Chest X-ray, PA view. Patient: 52 years old, sex M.
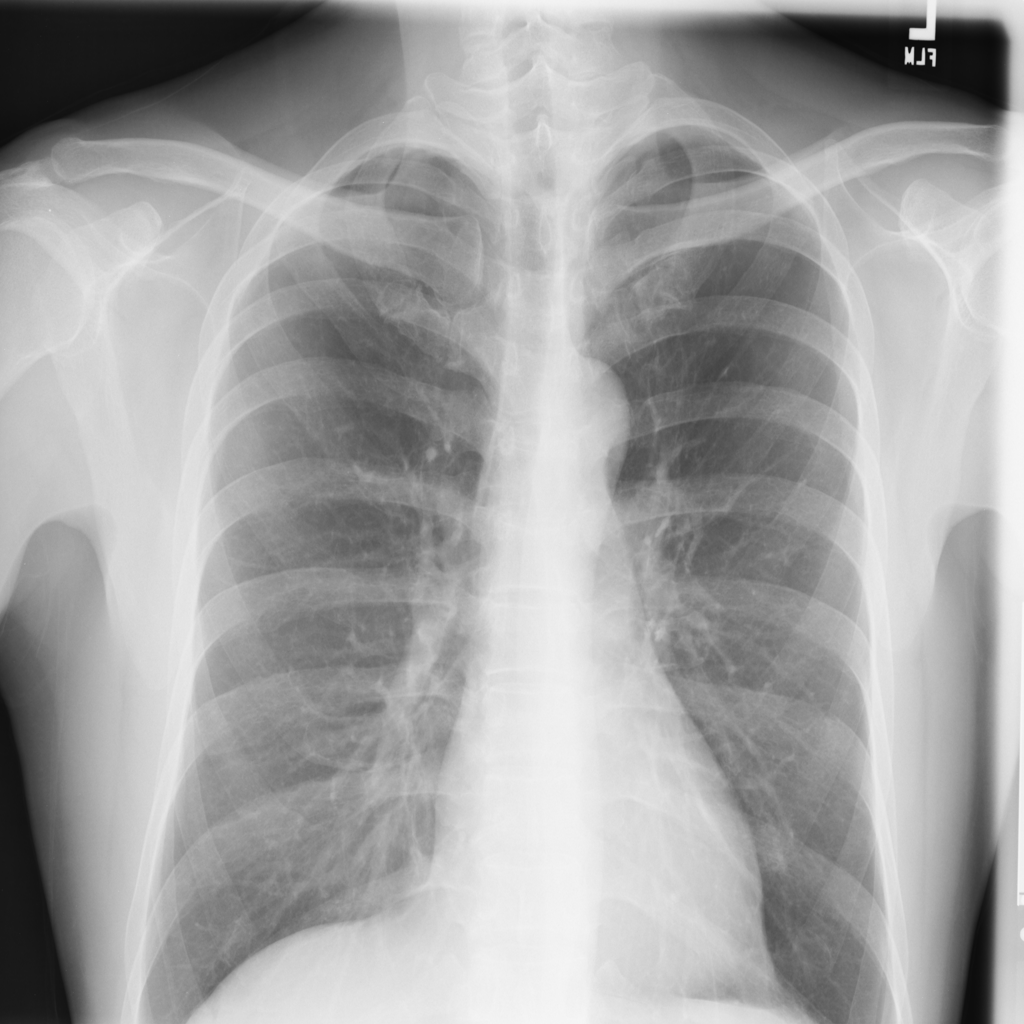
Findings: No Finding